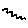
Label: zigzag